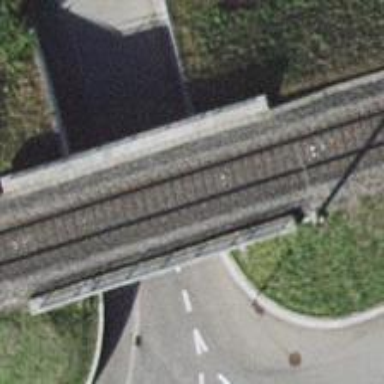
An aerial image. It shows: Railway bridge with electrified tracks and single contact line.